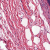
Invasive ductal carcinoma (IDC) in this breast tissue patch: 0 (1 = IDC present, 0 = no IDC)